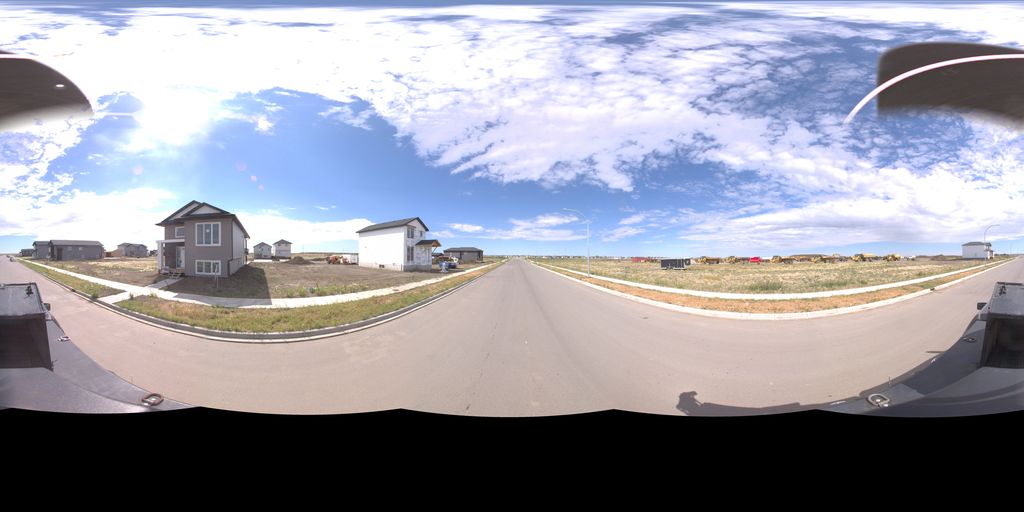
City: saskatoon